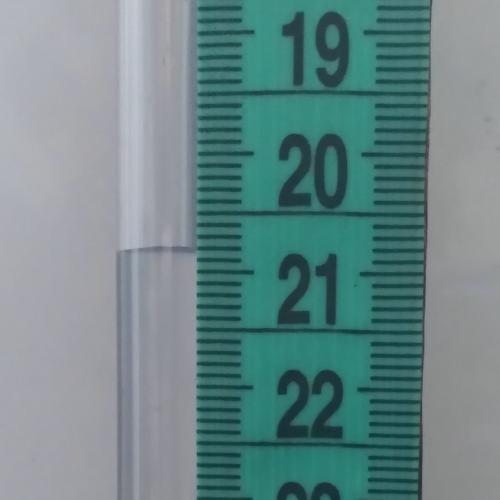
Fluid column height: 20.8 cm